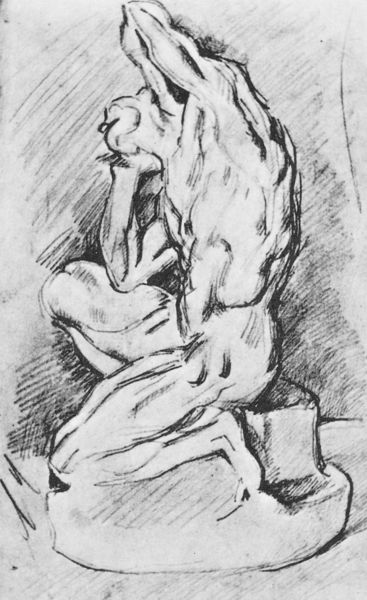
Titel: nach l’Écorché (Seite aus einem Skizzenbuch)
Künstler: Paul Cézanne
Institution: Paris, Privatsammlung
Schlagwörter: akt, kopf, körper, mann, nackt, grob, sitzen, bewegung, ohr, rücken, schwarz, skizze, weiss, zeichnung, arm, arme, sockel, stein, pose, sitzend, gebeugt, papier, modell, linien, sitting, muskeln, knie, muskulös, linie, kohle, schwarzweiss, schraffur, schrafur, knien, strich, bleistift, muskel, man, knieend, aufgestützt, erhoben, leonardo, da vinci, skizzenhaft, kniet, gebaugt, muscles, kohlöe